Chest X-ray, AP view. Patient: 30 years old, sex M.
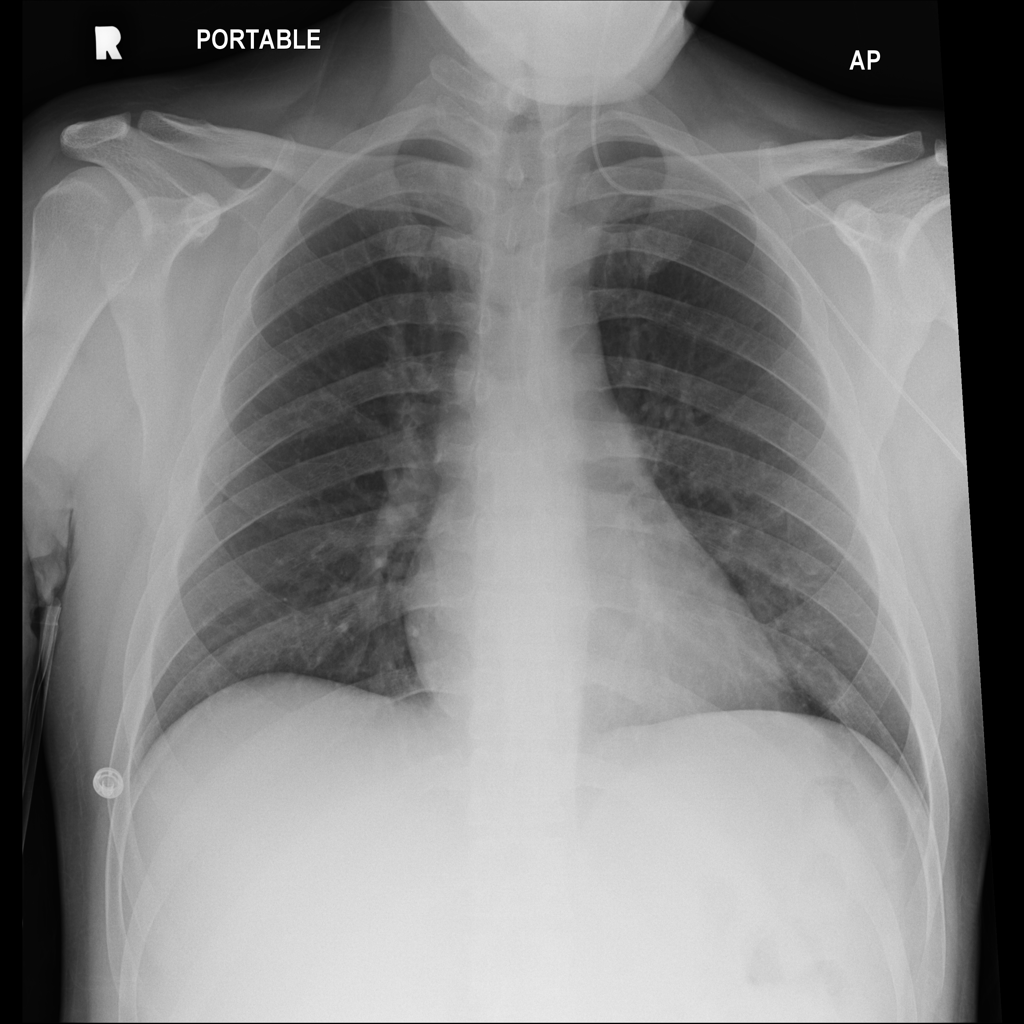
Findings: No Finding